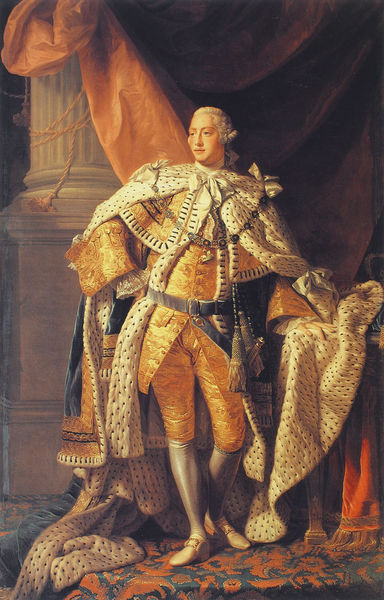
Titel: George III
Künstler: Allan Ramsay
Institution: London, Royal Collection
Schlagwörter: blau, mann, schatten, weiß, gelb, frankreich, licht, säule, gürtel, rot, tuch, ornament, teppich, barock, hermelin, pelz, sockel, bildnis, portrait, porträt, vorhang, fransen, gewand, gold, mantel, pose, schnur, perücke, kette, könig, draperie, podest, herrscher, kniebundhose, ganzkörperporträt, bommel, herrscherporträt, heroisch, schwertknauf, vorhang+